Question: whew, ok. scoping nightmares.
My placeholders in my inputs are not showing, they work as standalone inputs - but as soon as they are added to a list they lose scope. I have identified the issue - but I can't find a workaround - I think if I can understand this issue it will help solve a lot of my scoping questions in Angular. How do I manage scope in this scenario? even a resource would help
HTML
'''
<div ng-repeat="region in data.regions">
<h2> {{region.name}} </h2>
<input ui-select2="version2" type="hidden" name="keywordsLocal-{{$index}}" class="region-keywords input-xlarge" data-ng-model="data.regions[$index].keywords" required-multiple />
<select ui-select2 id="copy-{{$index}}" ng-show="region.length > 1" class="input-xlarge" ng-click="_copy($event, $index)" data-ng-model="data.regions[$index].keywords">
<option value="">Placeholder:</option>
<option ng-repeat="region in data.regions" value="{{region.keywords}}">{{region.name}}</option>
</select>
</div>
'''
IMAGE

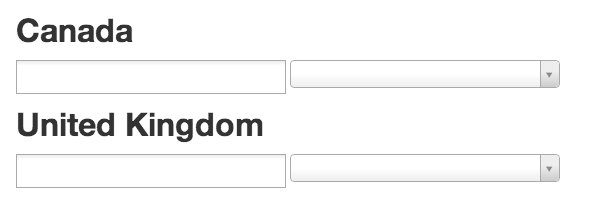
Answer: I solved this. In the documentation - it clearly states that select2 is 'incompatible' with the ng-options directive. This caused me a whole day of confusion because my entire app was buggy using ng-repeat.
I switched back over to ng-options and everything is working splendidly.
edit: added code example
'''
<select class='copy' ng-change='_copyKeyword($index)' ng-disabled='max.keywords - keywordsSum() <= data.selected_region_objects.length' ng-model='selectedKeywords' ng-options='region.name for region in data.selected_region_objects | keywordFilter: {name: region.name}' style='width:200px;' ui-select2=''>
<option value=''>Use same keywords as:</option>
</select>
'''